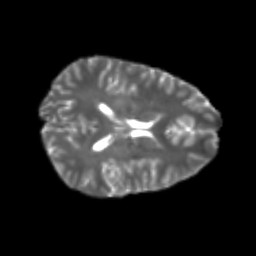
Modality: T2w
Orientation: axial
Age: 20
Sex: female
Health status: healthy
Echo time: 0.074 s